Question: I have a webapp which I deploy on google appengine. I believe that the issue is not related to GAE, but there is something that I am missing...
Basically, I want to force the user to be authenticated in order to see/use anything that is under '/secured' dir. I have HTML page that is under this dir, but the user can easily navigate to it (without being authenticated). How do I secure it using SS?
I read <URL>, tried it but it did not help :-(
My config - web.xml:
'''
<filter>
<filter-name>springSecurityFilterChain</filter-name>
<filter-class>org.springframework.web.filter.DelegatingFilterProxy</filter-class>
<init-param>
<param-name>contextAttribute</param-name>
<param-value>org.springframework.web.servlet.FrameworkServlet.CONTEXT.spring</param-value>
</init-param>
</filter>
<filter-mapping>
<filter-name>springSecurityFilterChain</filter-name>
<url-pattern>/*</url-pattern>
</filter-mapping>
<!-- to integrate Spring with AppEngine project -->
<context-param>
<param-name>contextConfigLocation</param-name>
<param-value>/WEB-INF/spring-servlet.xml</param-value>
</context-param>
<!-- if we work with Spring-security, we already have a listener -->
<!-- listener>
<listener-class>
org.springframework.web.context.ContextLoaderListener
</listener-class>
</listener-->
<servlet>
<servlet-name>spring</servlet-name>
<servlet-class>org.springframework.web.servlet.DispatcherServlet</servlet-class>
<load-on-startup>1</load-on-startup>
</servlet>
<servlet-mapping>
<servlet-name>spring</servlet-name>
<url-pattern>/</url-pattern>
</servlet-mapping>
'''
spring-servlet.xml:
'''
<context:annotation-config />
<context:property-placeholder location="classpath:client.properties" />
<context:component-scan base-package="com.nice.coffee" />
<context:component-scan base-package="com.ohadr.auth_flows" />
<context:component-scan base-package="com.ohadr.crypto" />
<mvc:annotation-driven />
<mvc:default-servlet-handler />
<!-- dont use debug! https://jira.spring.io/browse/SEC-1885 >
<sec:debug />
-->
<mvc:resources mapping="/secured/**" location="/secured/" />
<sec:http pattern="/login/**" security="none" />
<sec:http pattern="/forgotPasswordPage" security="none" />
<sec:http pattern="/forgotPassword" security="none" />
<sec:http pattern="/createAccountPage" security="none" />
<sec:http pattern="/createAccount" security="none" />
<sec:http authentication-manager-ref="authenticationManager">
<sec:intercept-url pattern="/**/ohad.html" access="ROLE_ADMIN" />
<sec:intercept-url pattern="/secured/**" access="ROLE_USER" />
<sec:anonymous />
<sec:form-login login-page="/login/login.htm"
authentication-success-handler-ref="authenticationSuccessHandler"
authentication-failure-handler-ref="authenticationFailureHandler" />
</sec:http>
<sec:authentication-manager alias="authenticationManager">
<sec:authentication-provider
user-service-ref="userDetailsService">
<sec:password-encoder hash="sha-256">
<sec:salt-source user-property="username" />
</sec:password-encoder>
</sec:authentication-provider>
</sec:authentication-manager>...
'''
my proj hierarchy:

...thanks in advance!
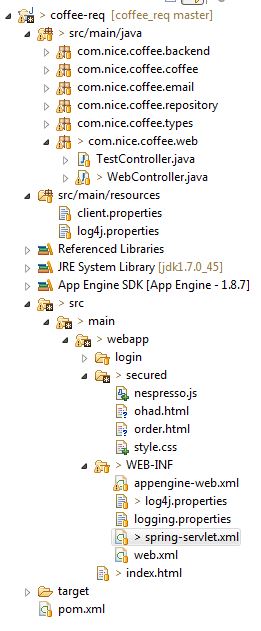
Answer: It appears that my problem was in this line:
'''
<mvc:resources mapping="/secured/**" location="/secured/" />
'''
spring-mvc is "confused" where both location and mapping are with the same name. So when a request to a resource enters the application, e.g. .../secured/my.html, spring-mvc does not use the mapping at all.
The solution was to change the location name (or the mapping, but I changed the location-name) so i ended up with:
'''
<mvc:resources mapping="/secured/**" location="/secured_resources/" />
'''
and all my resources (html, JS, etc) were under a dir called ''. Then, when a request arrived to the application, e.g .../secured/my.html, it was mapped successfully using MVC, hence the browser is redirected to login page, etc.